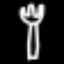
Label: fork